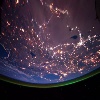
Label: land